Interaction volume radius: 10 \u00c5
Interaction volume height: 15 \u00c5
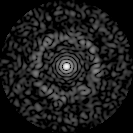
Disorder parameter: 0.8427